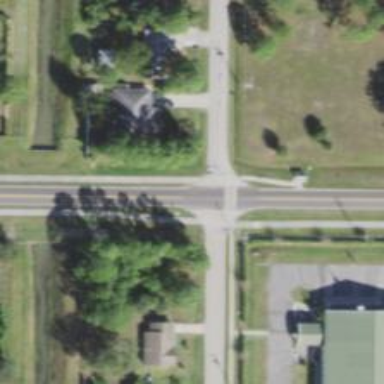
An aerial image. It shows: Marked road crossing.